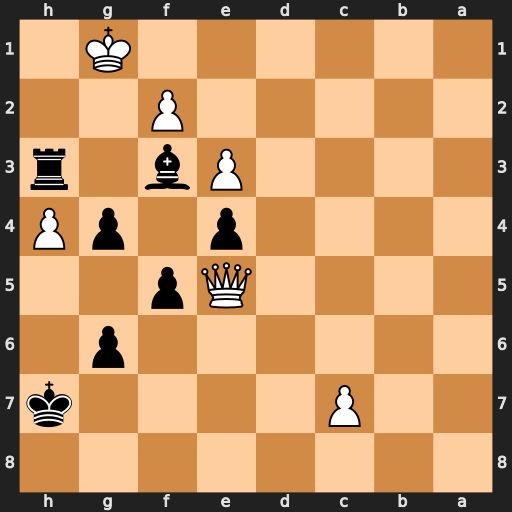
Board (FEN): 8/2P4k/6p1/4Qp2/4p1pP/4Pb1r/5P2/6K1
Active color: b
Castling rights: -
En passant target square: -
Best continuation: Rh1#